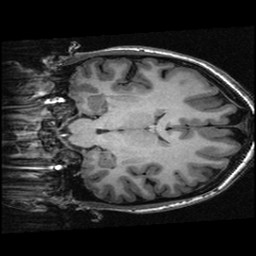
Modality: T1w
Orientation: coronal
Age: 22
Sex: female